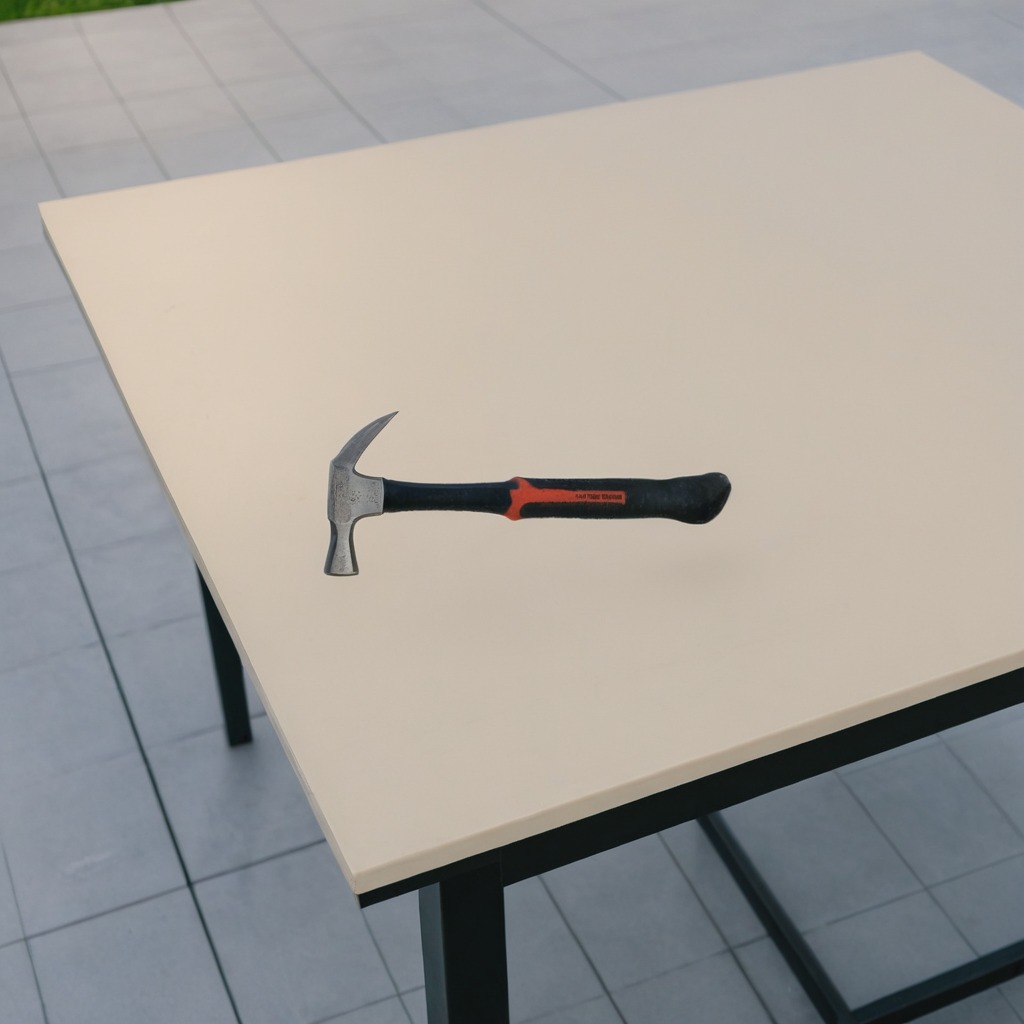
A hammer is lying on the table.